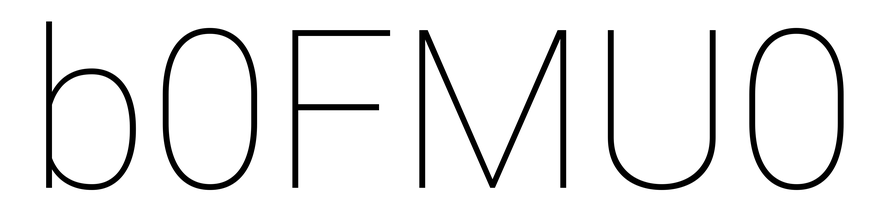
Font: Roboto_Thin